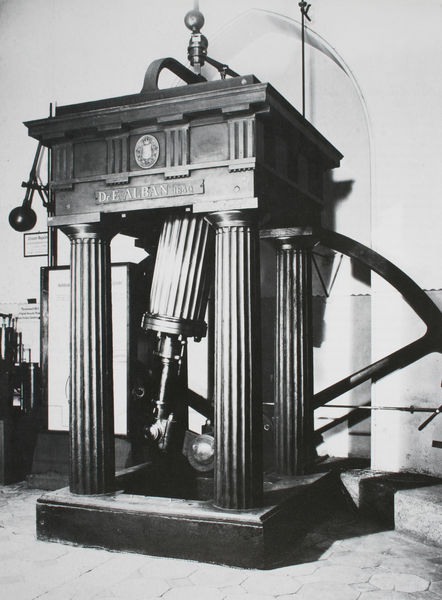
Titel: Hochdruckdampfmaschine mit schwingendem Zylinder
Künstler: E. Alban
Schlagwörter: dunkel, schatten, weiß, bewegung, grau, holz, licht, schwarz, säule, säulen, tisch, gebäude, ball, wand, architektur, arm, sockel, instrument, boden, klassizismus, rund, kanneliert, bogen, gewicht, industrie, rad, wetter, inschrift, uhr, gestell, foto, fotografie, photographie, kante, name, nische, maschine, medaillon, gerät, technik, geriffelt, schwarzweiß, kugel, architrav, jahr, photo, fries, wappen, sims, gesims, hellgrau, antik, schwingen, kanneluren, tempel, museum, fernglas, dorisch, emblem, pendel, zeiger, aufnahme, installation, klassizistisch, garu, schäfte, triglyphen, metopen, kanelluren, kannelur, dampfmaschine, mechanik, uhrwerk, kalender, zirkel, pumpe, messen, messgerät, bohren, pendeln, dr, alban, gerätschaft